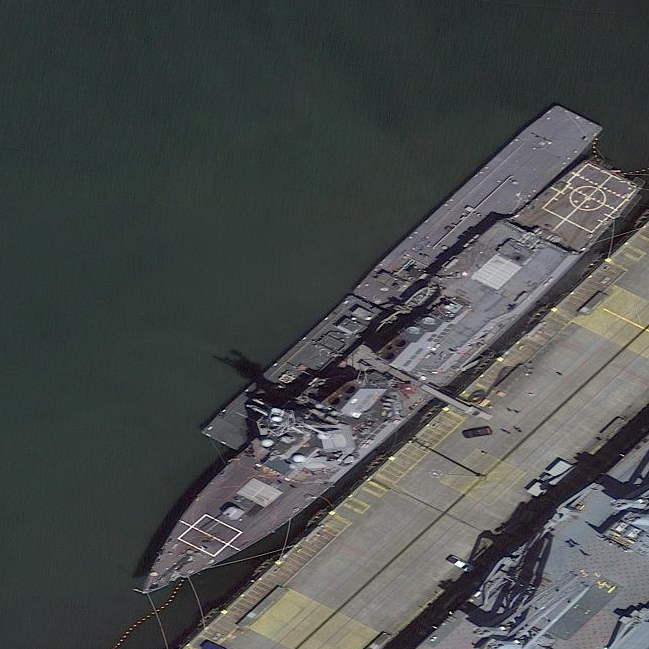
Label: Arleigh_Burke-class_destroyer